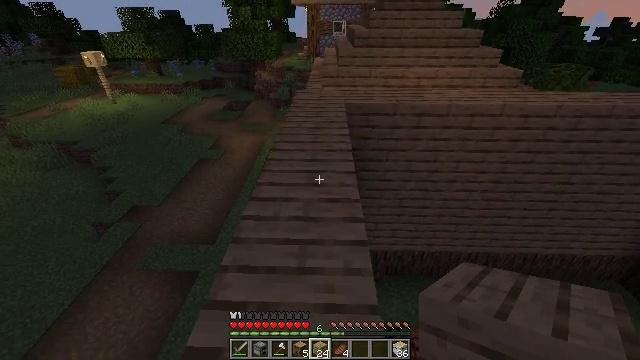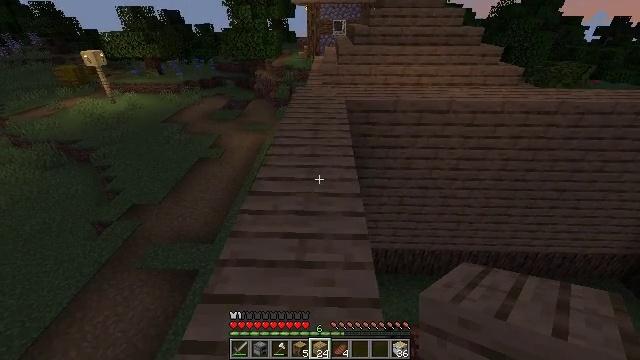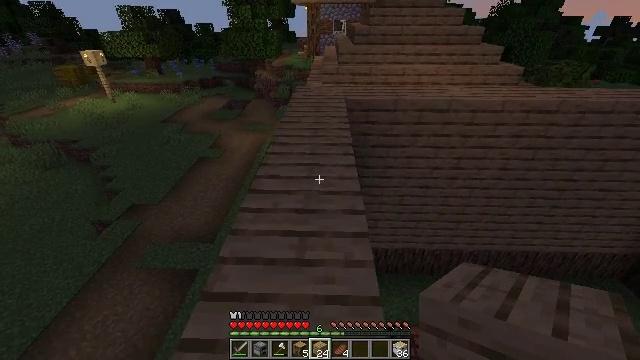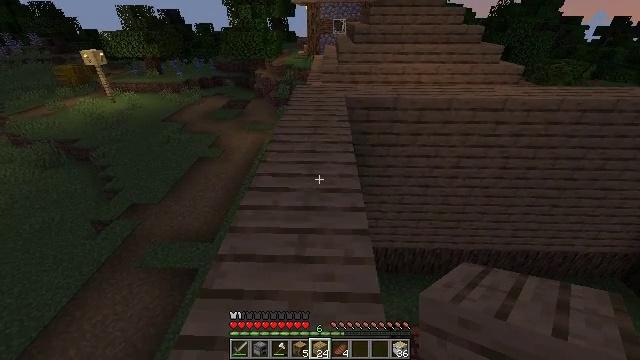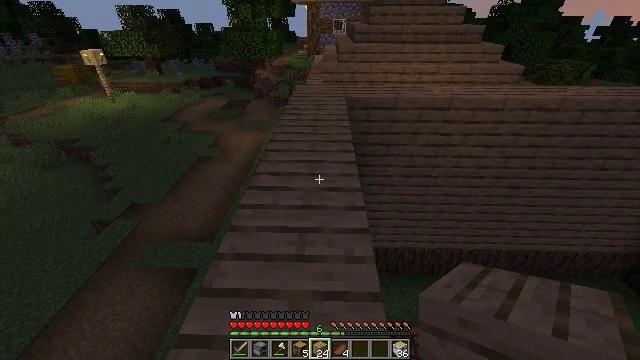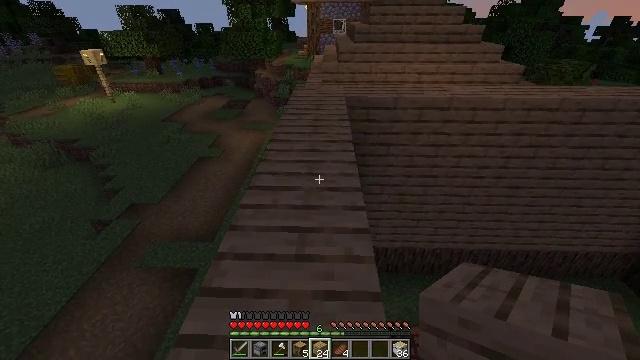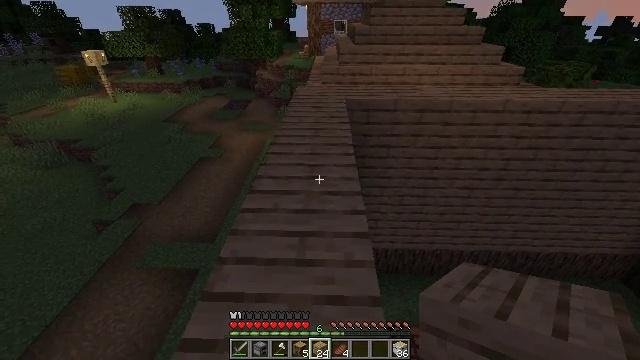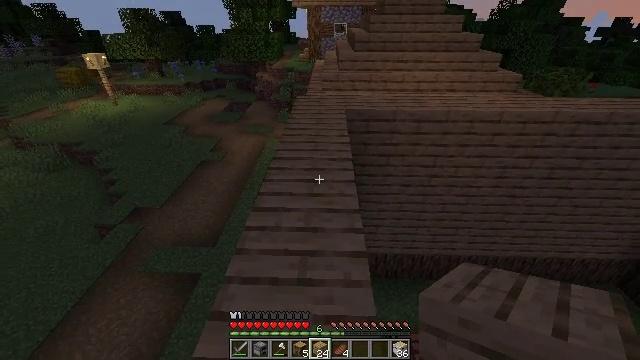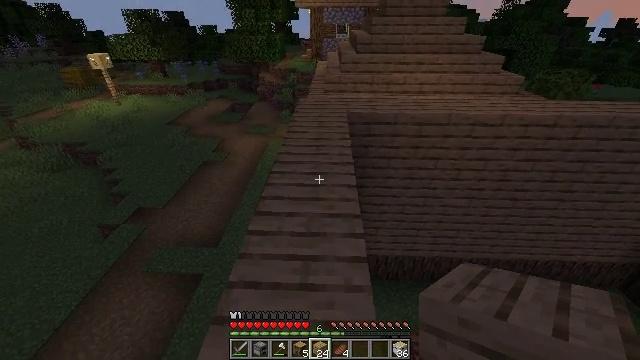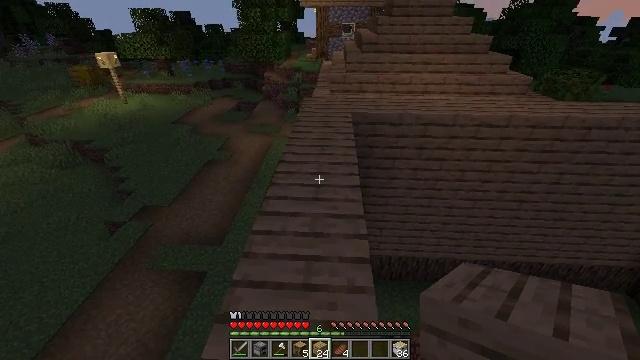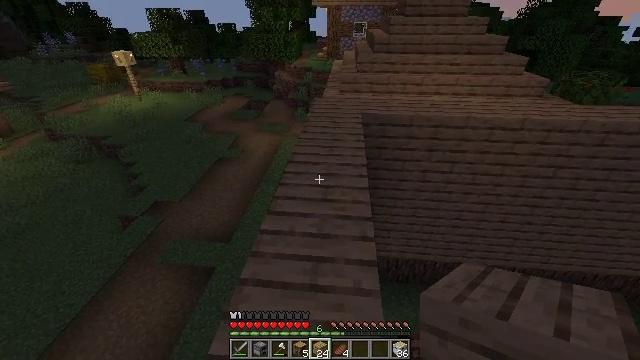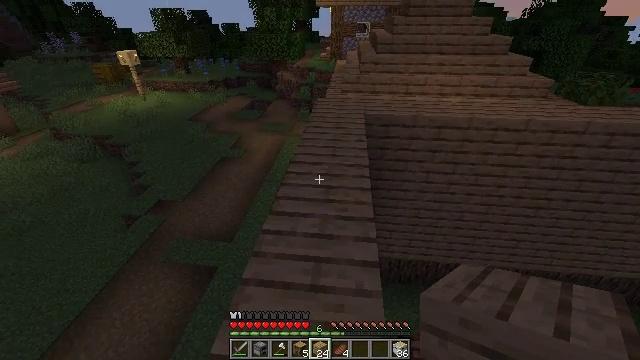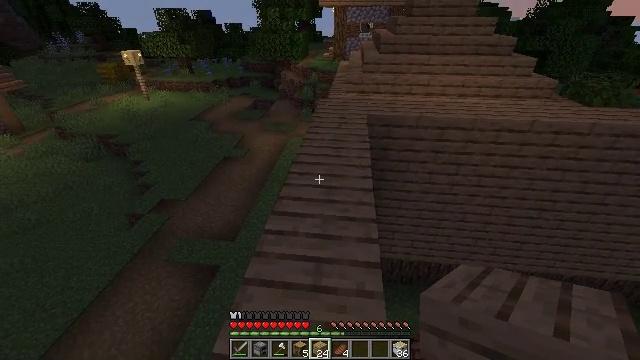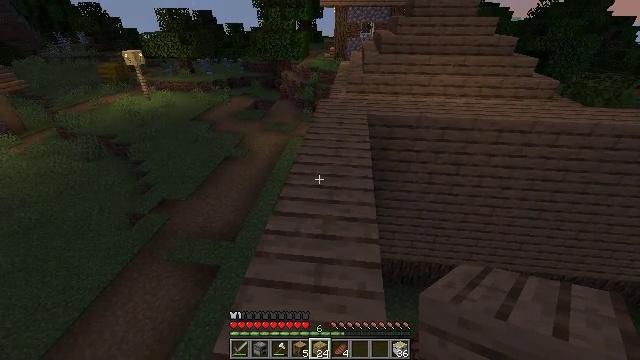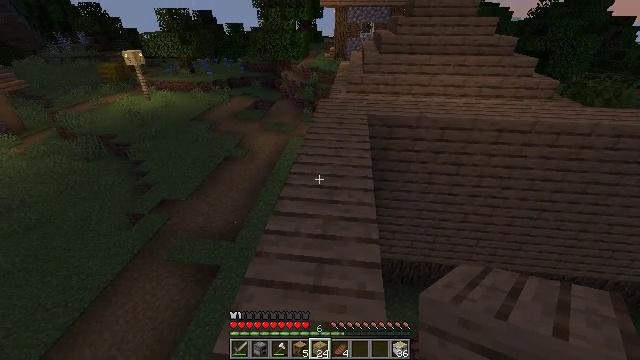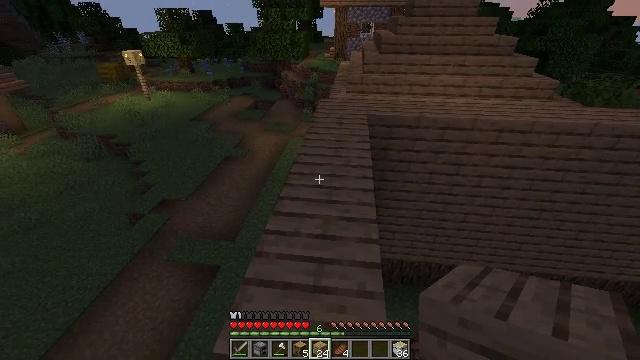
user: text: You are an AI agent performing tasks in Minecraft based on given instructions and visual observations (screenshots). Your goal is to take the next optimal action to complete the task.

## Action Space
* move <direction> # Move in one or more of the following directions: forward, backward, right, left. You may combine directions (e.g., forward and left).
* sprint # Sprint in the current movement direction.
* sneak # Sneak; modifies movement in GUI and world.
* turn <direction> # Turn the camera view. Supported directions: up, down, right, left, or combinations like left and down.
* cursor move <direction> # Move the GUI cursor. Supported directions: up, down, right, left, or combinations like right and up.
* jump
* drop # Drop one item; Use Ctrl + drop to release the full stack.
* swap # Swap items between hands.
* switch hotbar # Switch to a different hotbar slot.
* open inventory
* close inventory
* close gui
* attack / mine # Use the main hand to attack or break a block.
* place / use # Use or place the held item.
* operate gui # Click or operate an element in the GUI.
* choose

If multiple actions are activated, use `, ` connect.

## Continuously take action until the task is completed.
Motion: motion action
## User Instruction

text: Prepare sticks to craft a ladder on the crafting table.
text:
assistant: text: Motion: sneak
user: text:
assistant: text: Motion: sneak
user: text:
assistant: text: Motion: sneak
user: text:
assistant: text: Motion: no_op
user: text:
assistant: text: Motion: no_op
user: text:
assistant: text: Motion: no_op
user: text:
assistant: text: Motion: no_op
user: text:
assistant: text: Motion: no_op
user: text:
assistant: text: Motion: turn left
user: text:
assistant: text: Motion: turn left
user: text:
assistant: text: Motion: no_op
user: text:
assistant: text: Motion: no_op
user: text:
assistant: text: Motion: no_op
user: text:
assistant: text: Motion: no_op
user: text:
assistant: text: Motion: no_op
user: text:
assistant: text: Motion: no_op
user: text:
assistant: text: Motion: no_op
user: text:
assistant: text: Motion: no_op
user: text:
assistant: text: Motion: move forward
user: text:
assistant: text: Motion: move forward
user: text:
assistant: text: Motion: move forward
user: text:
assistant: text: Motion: move forward
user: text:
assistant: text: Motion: move forward, turn right and down
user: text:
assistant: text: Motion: move forward, turn right and down
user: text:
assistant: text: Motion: move forward
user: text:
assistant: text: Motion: move forward, turn right
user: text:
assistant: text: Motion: move forward, turn right
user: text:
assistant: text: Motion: turn right
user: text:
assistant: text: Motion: turn right
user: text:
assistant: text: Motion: turn right